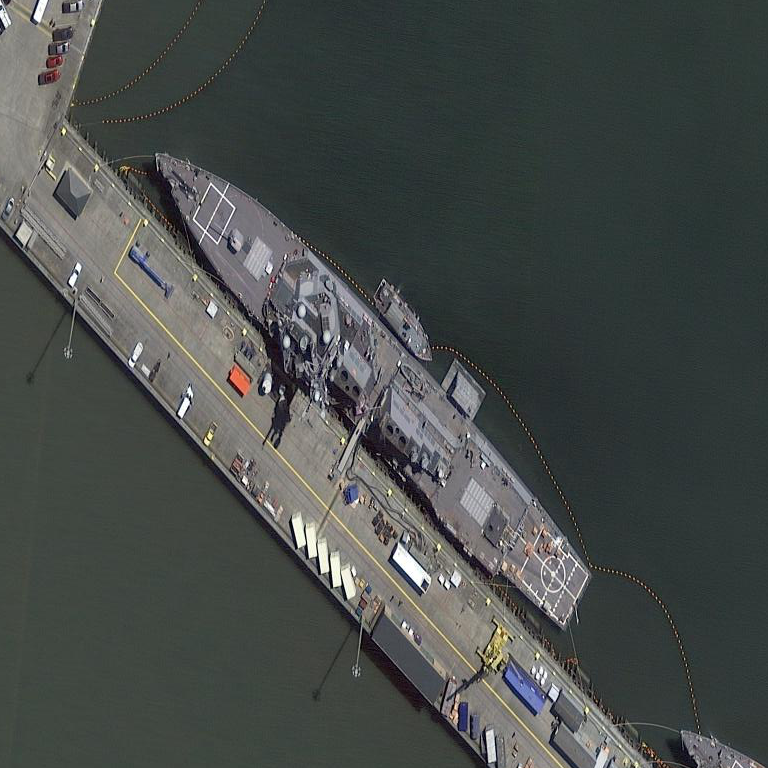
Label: destroyer